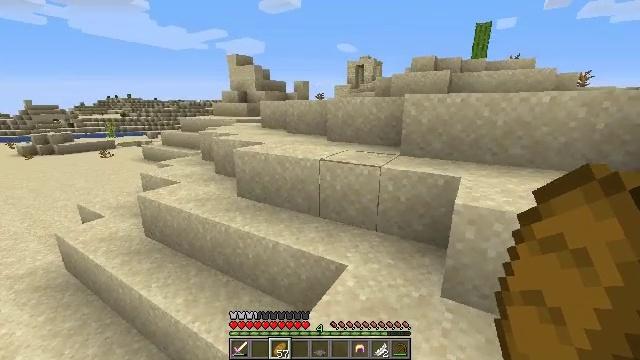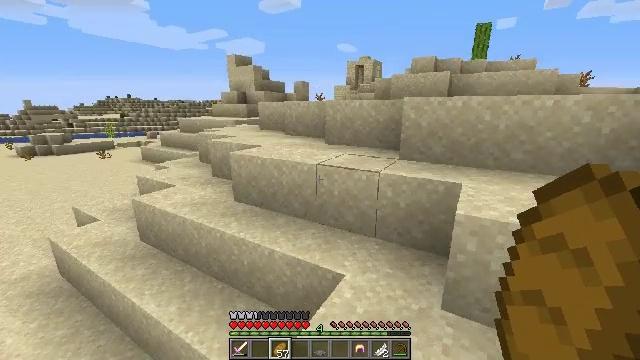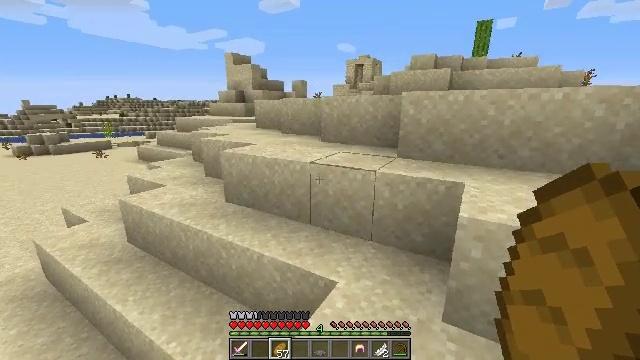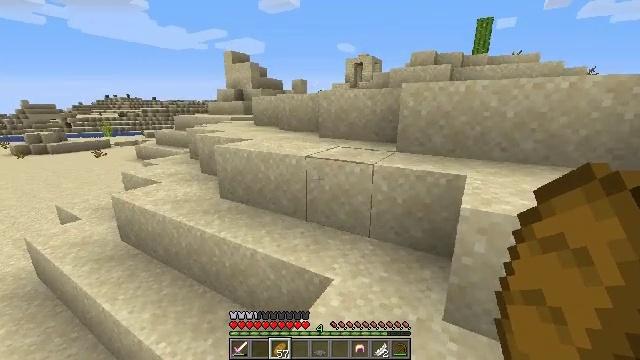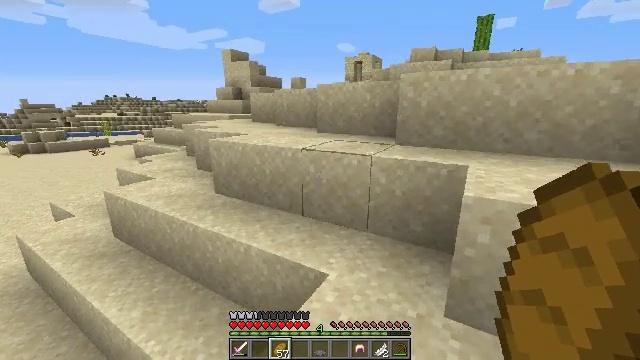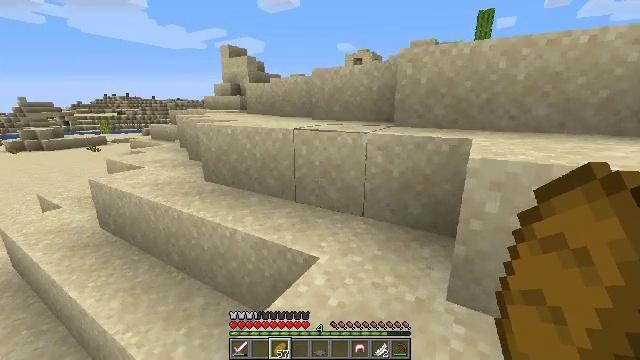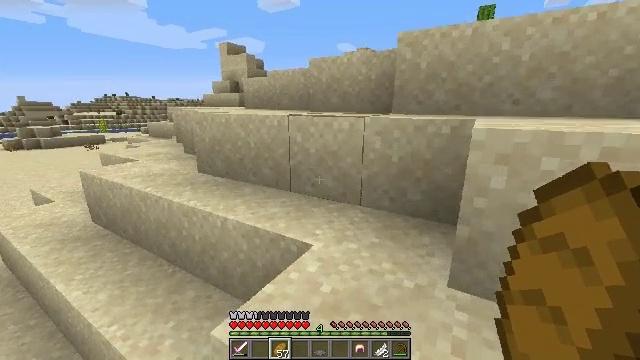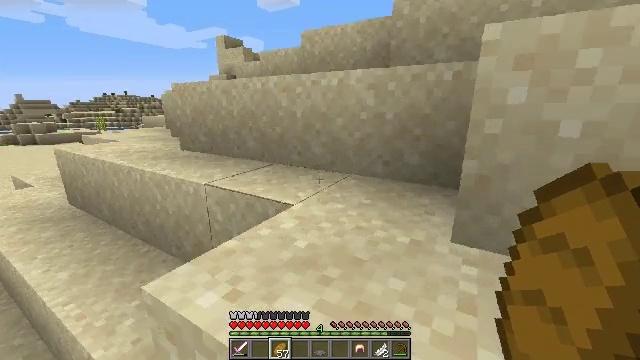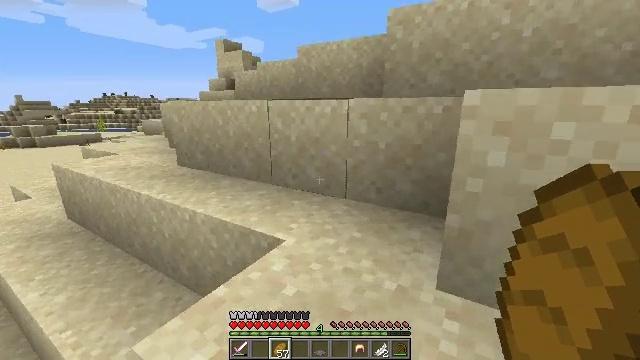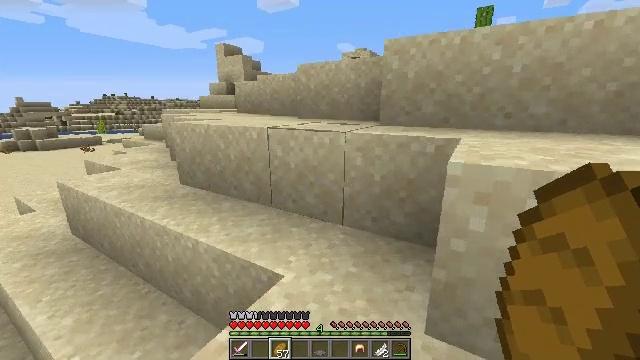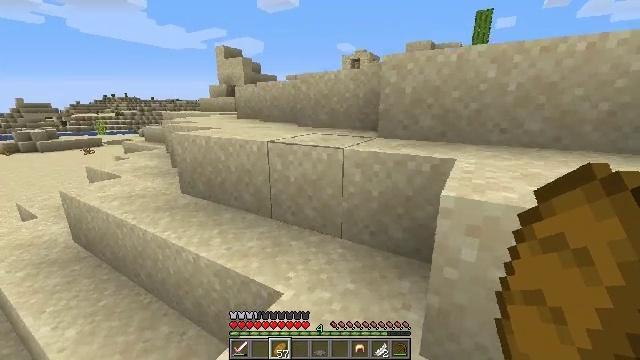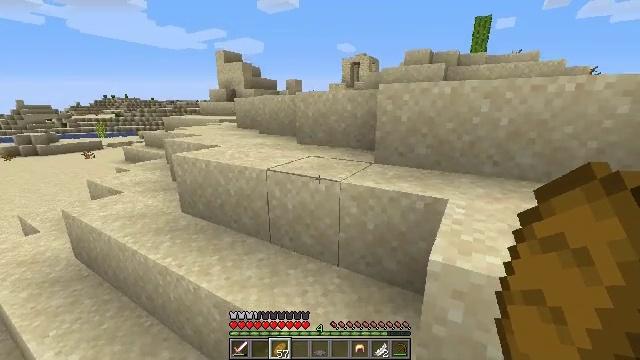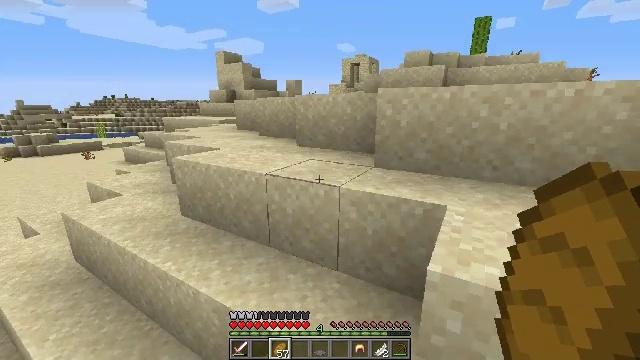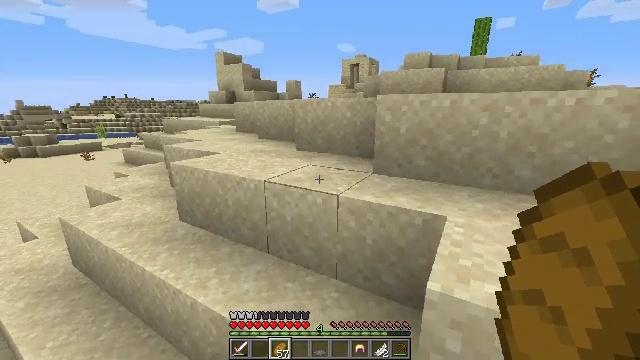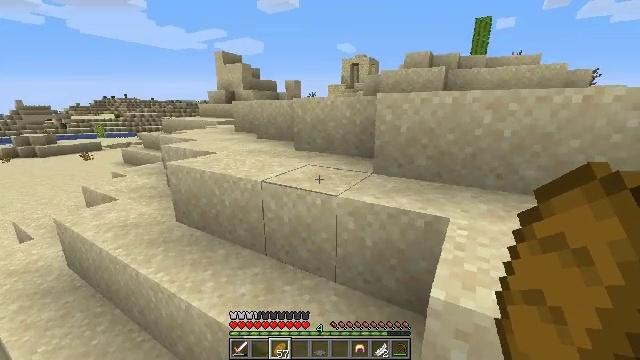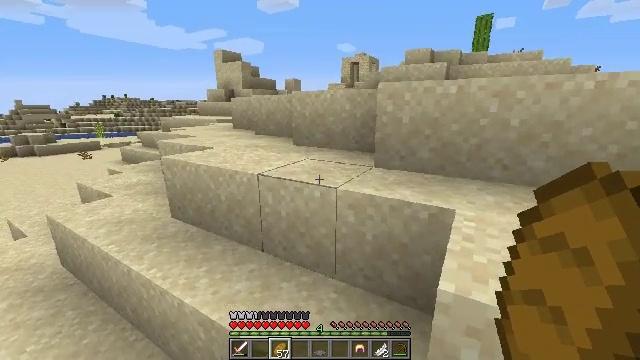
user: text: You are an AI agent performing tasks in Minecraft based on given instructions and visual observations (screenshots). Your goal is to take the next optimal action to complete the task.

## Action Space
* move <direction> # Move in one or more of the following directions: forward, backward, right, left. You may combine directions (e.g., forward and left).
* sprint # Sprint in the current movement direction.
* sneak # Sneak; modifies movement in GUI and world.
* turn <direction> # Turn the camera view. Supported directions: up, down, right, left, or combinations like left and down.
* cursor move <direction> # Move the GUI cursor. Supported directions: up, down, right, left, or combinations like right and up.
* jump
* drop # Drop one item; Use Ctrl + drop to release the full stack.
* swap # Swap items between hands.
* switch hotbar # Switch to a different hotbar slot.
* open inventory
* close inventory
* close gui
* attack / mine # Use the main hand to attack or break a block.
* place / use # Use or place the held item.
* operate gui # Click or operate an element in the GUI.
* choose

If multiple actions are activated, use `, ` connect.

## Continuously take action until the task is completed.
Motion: motion action
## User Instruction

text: Collect the cactus block.
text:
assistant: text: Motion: move forward and move right, jump
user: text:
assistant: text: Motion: move forward and move right, jump
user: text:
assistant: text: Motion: move forward and move right, jump
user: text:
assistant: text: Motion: move forward and move right, jump
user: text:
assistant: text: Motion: move forward and move right, jump
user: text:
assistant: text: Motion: move forward and move right, jump
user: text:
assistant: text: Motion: move forward and move right, jump
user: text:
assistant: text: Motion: move forward and move right, jump
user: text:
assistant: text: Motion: move forward and move right, jump
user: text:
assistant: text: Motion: move forward, jump
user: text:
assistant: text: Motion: move forward, jump
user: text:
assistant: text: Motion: move forward, jump
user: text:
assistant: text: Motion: move forward, jump
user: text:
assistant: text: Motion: move forward, jump
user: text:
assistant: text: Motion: move forward, jump
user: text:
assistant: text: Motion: move forward, jump
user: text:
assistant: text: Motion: move forward, jump
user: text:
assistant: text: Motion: move forward and move right, jump
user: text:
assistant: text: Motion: move forward and move right, jump
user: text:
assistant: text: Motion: move forward and move right, jump
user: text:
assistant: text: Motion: move forward and move right, jump
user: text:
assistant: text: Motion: move forward and move right, jump
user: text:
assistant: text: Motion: move forward and move right, jump
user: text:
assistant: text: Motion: move forward and move right, jump
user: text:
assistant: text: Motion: move forward and move right, jump
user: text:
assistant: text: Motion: move forward and move right, jump
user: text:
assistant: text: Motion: move forward and move right, jump
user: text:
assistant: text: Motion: move forward and move right, jump
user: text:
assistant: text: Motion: move forward and move right, jump
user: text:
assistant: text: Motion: move forward and move right, jump